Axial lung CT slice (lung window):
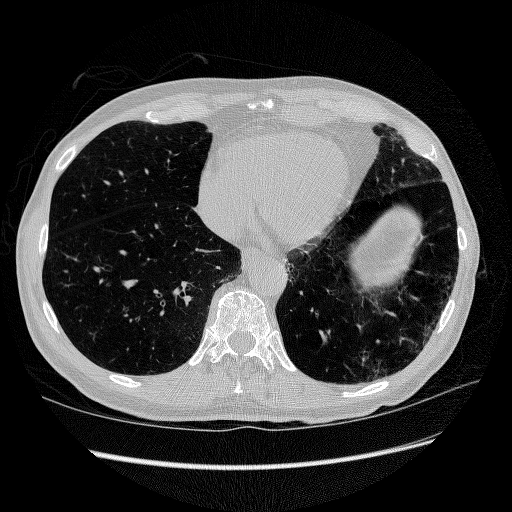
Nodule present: no